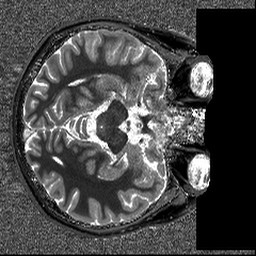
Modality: T1map
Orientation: axial
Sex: male